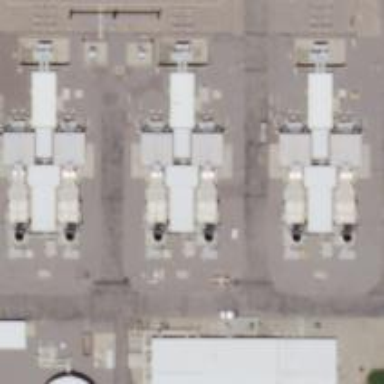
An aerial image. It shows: Gas turbine generator.